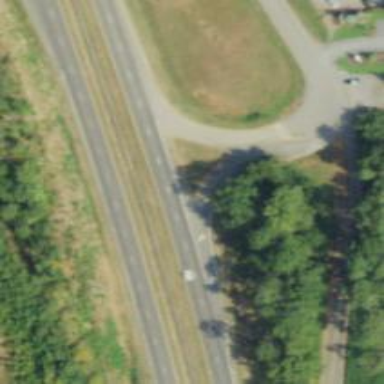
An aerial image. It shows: Expressway with asphalt surface and classified as primary highway.